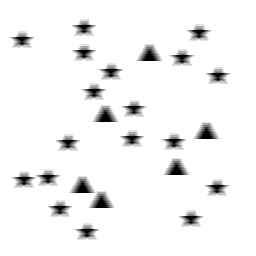
Squares: 0
Triangles: 6
Stars: 18
Total shapes: 24